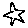
Label: star